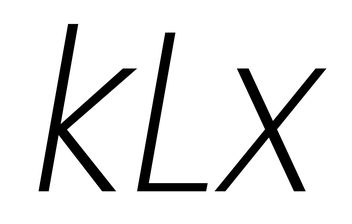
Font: Poppins-ExtraLightItalic